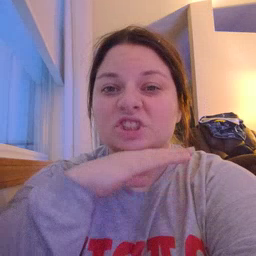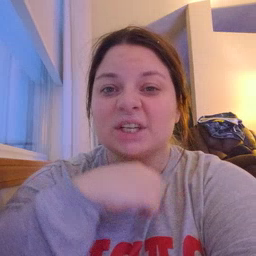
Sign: dirty